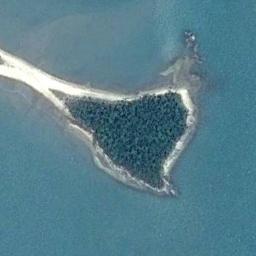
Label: island